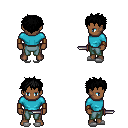
a pixel art fantasy rpg character, male body template, human, dark skin, teal long-sleeve shirt, teal pants, black bedhead hairstyle, leather bracers, white slippers, dagger, four views (front, back, left, right), 2x2 character sprite sheet, small pixel art, hard edges, no anti-aliasing